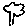
Label: tree